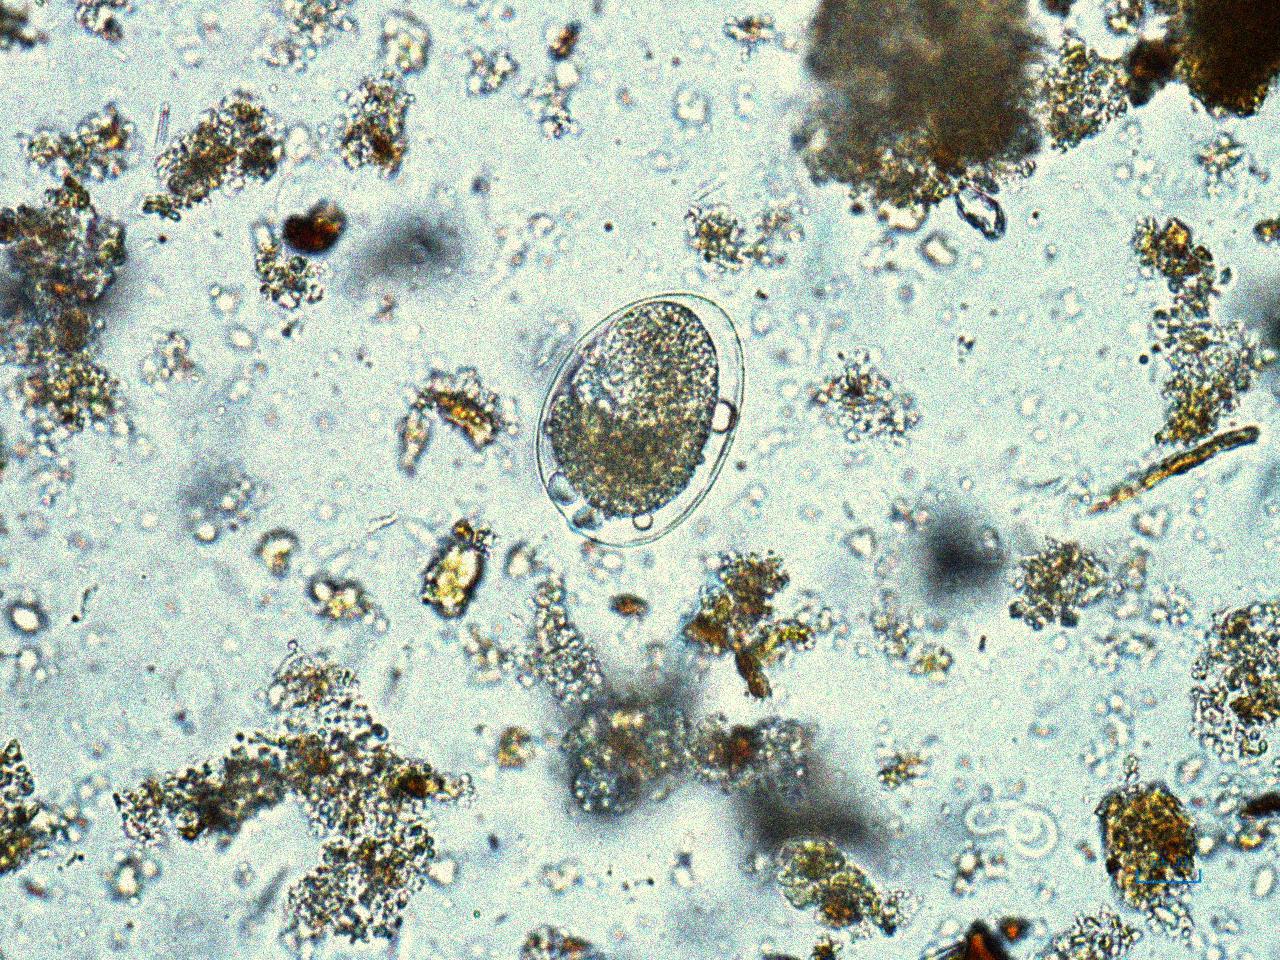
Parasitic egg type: Hookworm egg